Question: I want that my application will be OS independent. Therefore my config.properties and log file are stored in resources folder and I get these resources with relative path.
Here is my project structure.
Here is my AppConfig class:
'''
public final class AppConfig {
private static final String RELATIVE_PATH_TO_PROPERTIES = "./src/main/resources/config.properties";
public static final String RELATIVE_LOG_PATH = "./src/main/resources/err_action.log";
private static Properties props = initProperties();
public static final String HOST = props.getProperty("ip_address");
public static final int PORT = Integer.valueOf(props.getProperty("port"));
public static final int MAX_USERS = Integer.valueOf(props.getProperty("max_number_of_users"));
public static final int NUM_HISTORY_MESSAGES = Integer.valueOf(props.getProperty("last_N_messages"));
private static Properties initProperties() {
Properties properties = null;
try (FileInputStream input = new FileInputStream(RELATIVE_PATH_TO_PROPERTIES)) {
properties = new Properties();
properties.load(input);
} catch (FileNotFoundException e) {
e.printStackTrace();
} catch (IOException e) {
e.printStackTrace();
}
return properties;
}
}
'''
As you can see, I specify relative path for properties and log files.
I create jar with maven and when I run it, I receive
> java.io.FileNotFoundException: ./src/main/resources/err_action.log (No such file or directory)
Here is my
'''
<?xml version="1.0" encoding="UTF-8"?>
<project xmlns="http://maven.apache.org/POM/4.0.0"
xmlns:xsi="http://www.w3.org/2001/XMLSchema-instance"
xsi:schemaLocation="http://maven.apache.org/POM/4.0.0 http://maven.apache.org/xsd/maven-4.0.0.xsd">
<modelVersion>4.0.0</modelVersion>
<groupId>chat</groupId>
<artifactId>Client-Chat</artifactId>
<version>1.0</version>
<packaging>jar</packaging>
<properties>
<java_version>1.8</java_version>
</properties>
<dependencies>
<dependency>
<groupId>junit</groupId>
<artifactId>junit</artifactId>
<version>4.11</version>
</dependency>
</dependencies>
<build>
<plugins>
<plugin>
<groupId>org.apache.maven.plugins</groupId>
<artifactId>maven-compiler-plugin</artifactId>
<version>3.1</version>
<configuration>
<source>${java_version}</source>
<target>${java_version}</target>
</configuration>
</plugin>
<plugin>
<groupId>org.apache.maven.plugins</groupId>
<artifactId>maven-jar-plugin</artifactId>
<version>2.4</version>
<configuration>
<archive>
<manifest>
<mainClass>nikochat.com.app.Main</mainClass>
<!--<mainClass>nikochat.com.app.RunClient</mainClass>-->
</manifest>
</archive>
</configuration>
</plugin>
</plugins>
</build>
</project>
'''
I use Intellij Idea and run maven command, result of which is next output:
> [INFO] Scanning for projects... [INFO]
------------------------------------------------------------------------ [INFO] Building Unnamed - chat:Server-Chat:jar:1.0 [INFO]
task-segment: [package] [INFO]
------------------------------------------------------------------------ [INFO] [resources:resources {execution: default-resources}] [WARNING]
Using platform encoding (UTF-8 actually) to copy filtered resources,
i.e. build is platform dependent! [INFO] Copying 2 resources [INFO]
[compiler:compile {execution: default-compile}] [INFO] Nothing to
compile - all classes are up to date [INFO] [resources:testResources
{execution: default-testResources}] [WARNING] Using platform encoding
(UTF-8 actually) to copy filtered resources, i.e. build is platform
dependent! [INFO] skip non existing resourceDirectory
/home/nikolay/IdeaProjects/Chat/src/test/resources [INFO]
[compiler:testCompile {execution: default-testCompile}] [INFO] Nothing
to compile - all classes are up to date [INFO] [surefire:test
{execution: default-test}] [INFO] Surefire report directory:
/home/nikolay/IdeaProjects/Chat/target/surefire-reports------------------------------------------------------- T E S T S
------------------------------------------------------- Running AppConfigTest Tests run: 2, Failures: 0, Errors: 0, Skipped: 2, Time
elapsed: 0.129 secResults :Tests run: 2, Failures: 0, Errors: 0, Skipped: 2[INFO] [jar:jar {execution: default-jar}] [INFO] Building jar:
/home/nikolay/IdeaProjects/Chat/target/Server-Chat-1.0.jar [INFO]
------------------------------------------------------------------------ [INFO] BUILD SUCCESSFUL [INFO]
------------------------------------------------------------------------ [INFO] Total time: 11 seconds [INFO] Finished at: Mon Sep 08 09:47:18
## EEST 2014 [INFO] Final Memory: 18M/154M [INFO]
at the beginning I create Server-Chat jar for running server part of application, than I change artifactId to Client-Chat and manifest mainClass to create client part of application.
Both parts I run in terminal typing command:
or respectively.
Here is the output of server:
> java.io.FileNotFoundException: config.properties (No such file or directory)
at java.io.FileInputStream.open(Native Method)
And client:
> eaProjects/Chat/target $ java -jar Client-Chat-1.0.jar
java.io.FileNotFoundException: config.properties (No such file or directory)
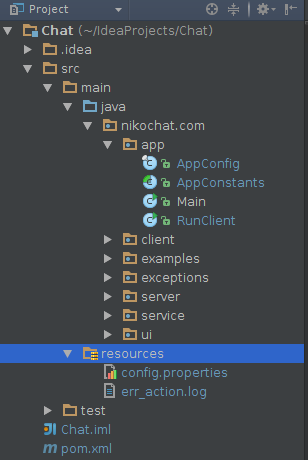
Answer: is maven convention to have resources file. When maven build jar/war artifact, it adds all files/directories from .
There is .
In your case, you can update your program to read these files without giving any path. like below
'''
private static final String RELATIVE_PATH_TO_PROPERTIES = "config.properties";
public static final String RELATIVE_LOG_PATH = "err_action.log";
'''